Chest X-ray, PA view. Patient: 42 years old, sex F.
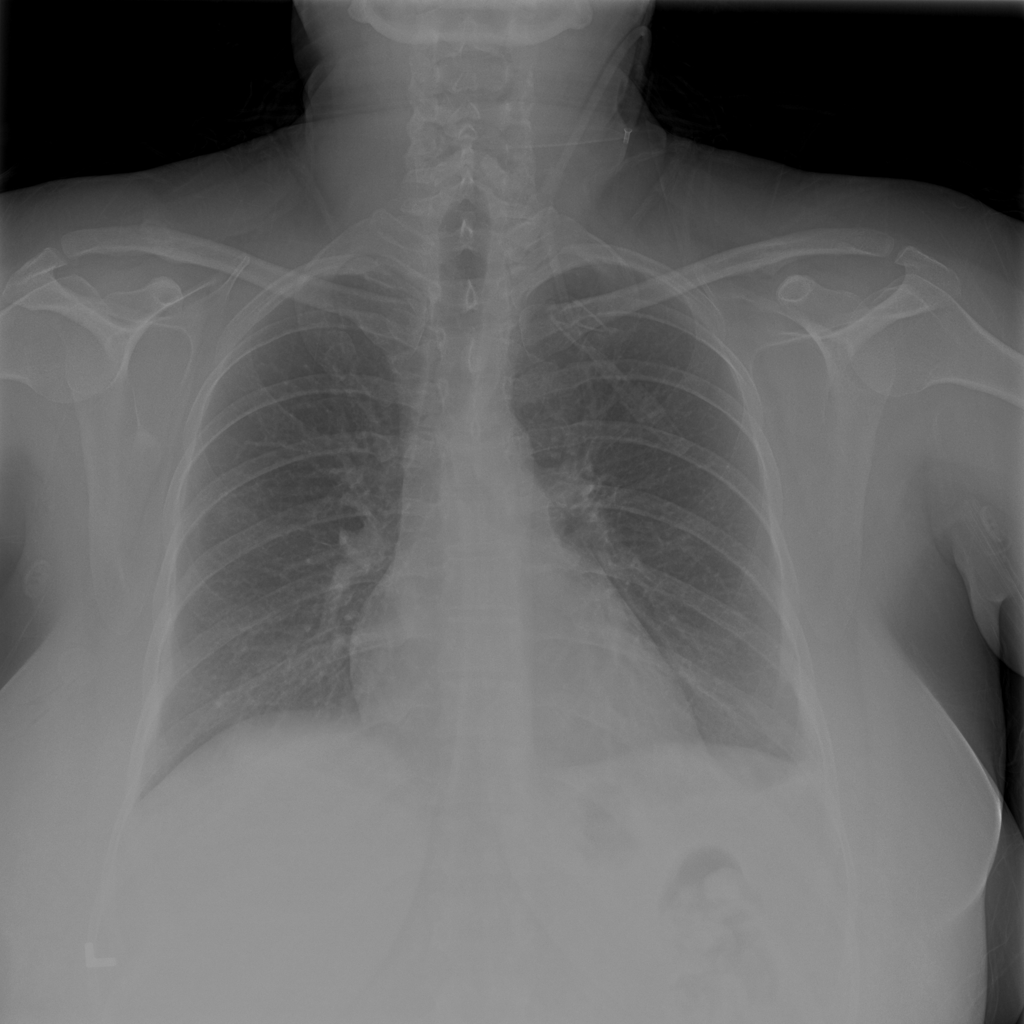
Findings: No Finding